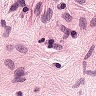
Metastatic tissue present: no